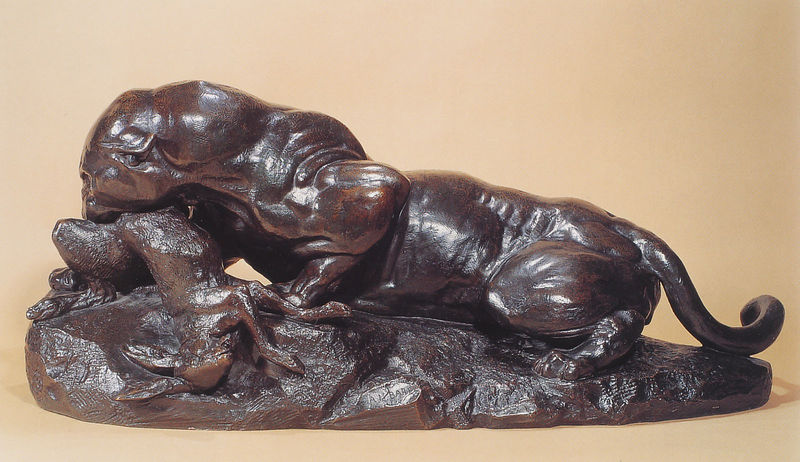
Titel: Jaguar einen Hasen verzehrend
Künstler: Antoine-Louis Barye
Institution: Paris, Musée du Louvre
Schlagwörter: braun, holz, tier, falten, sockel, stein, tod, natur, figur, hase, skulptur, statue, schwanz, ruhe, haltung, fels, wild, anstrengung, kraft, muskeln, glanz, bronze, plastik, rodin, unterlage, jagd, beute, jäger, reh, fressen, wildnis, löwe, opfer, raubkatze, monster, untier, groteske, tiger, raubtier, wildkatze, panther, bestie, jaguar, erlegen, anspannung, robin, pinte, erlegung, gejagter